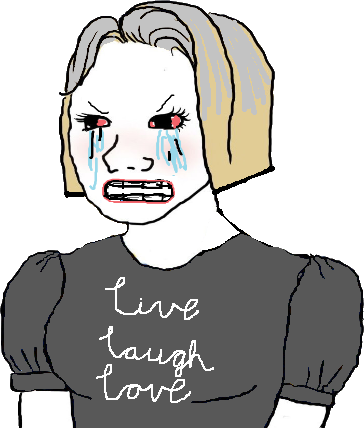
Label: 5_Trad_Wife